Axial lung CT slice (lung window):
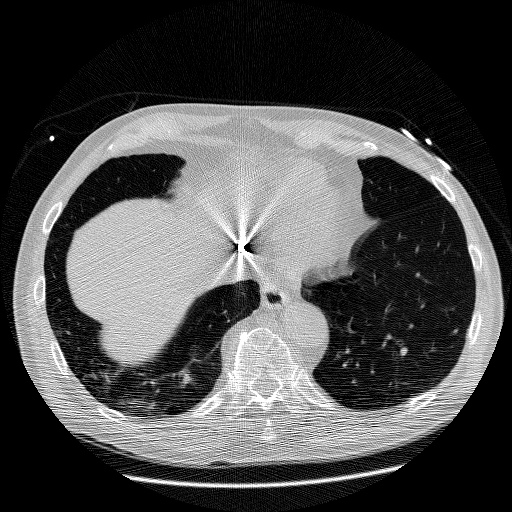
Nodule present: no